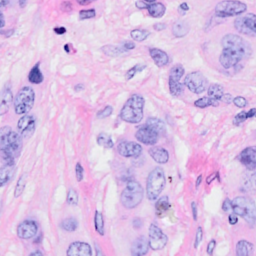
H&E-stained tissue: Breast